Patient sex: M
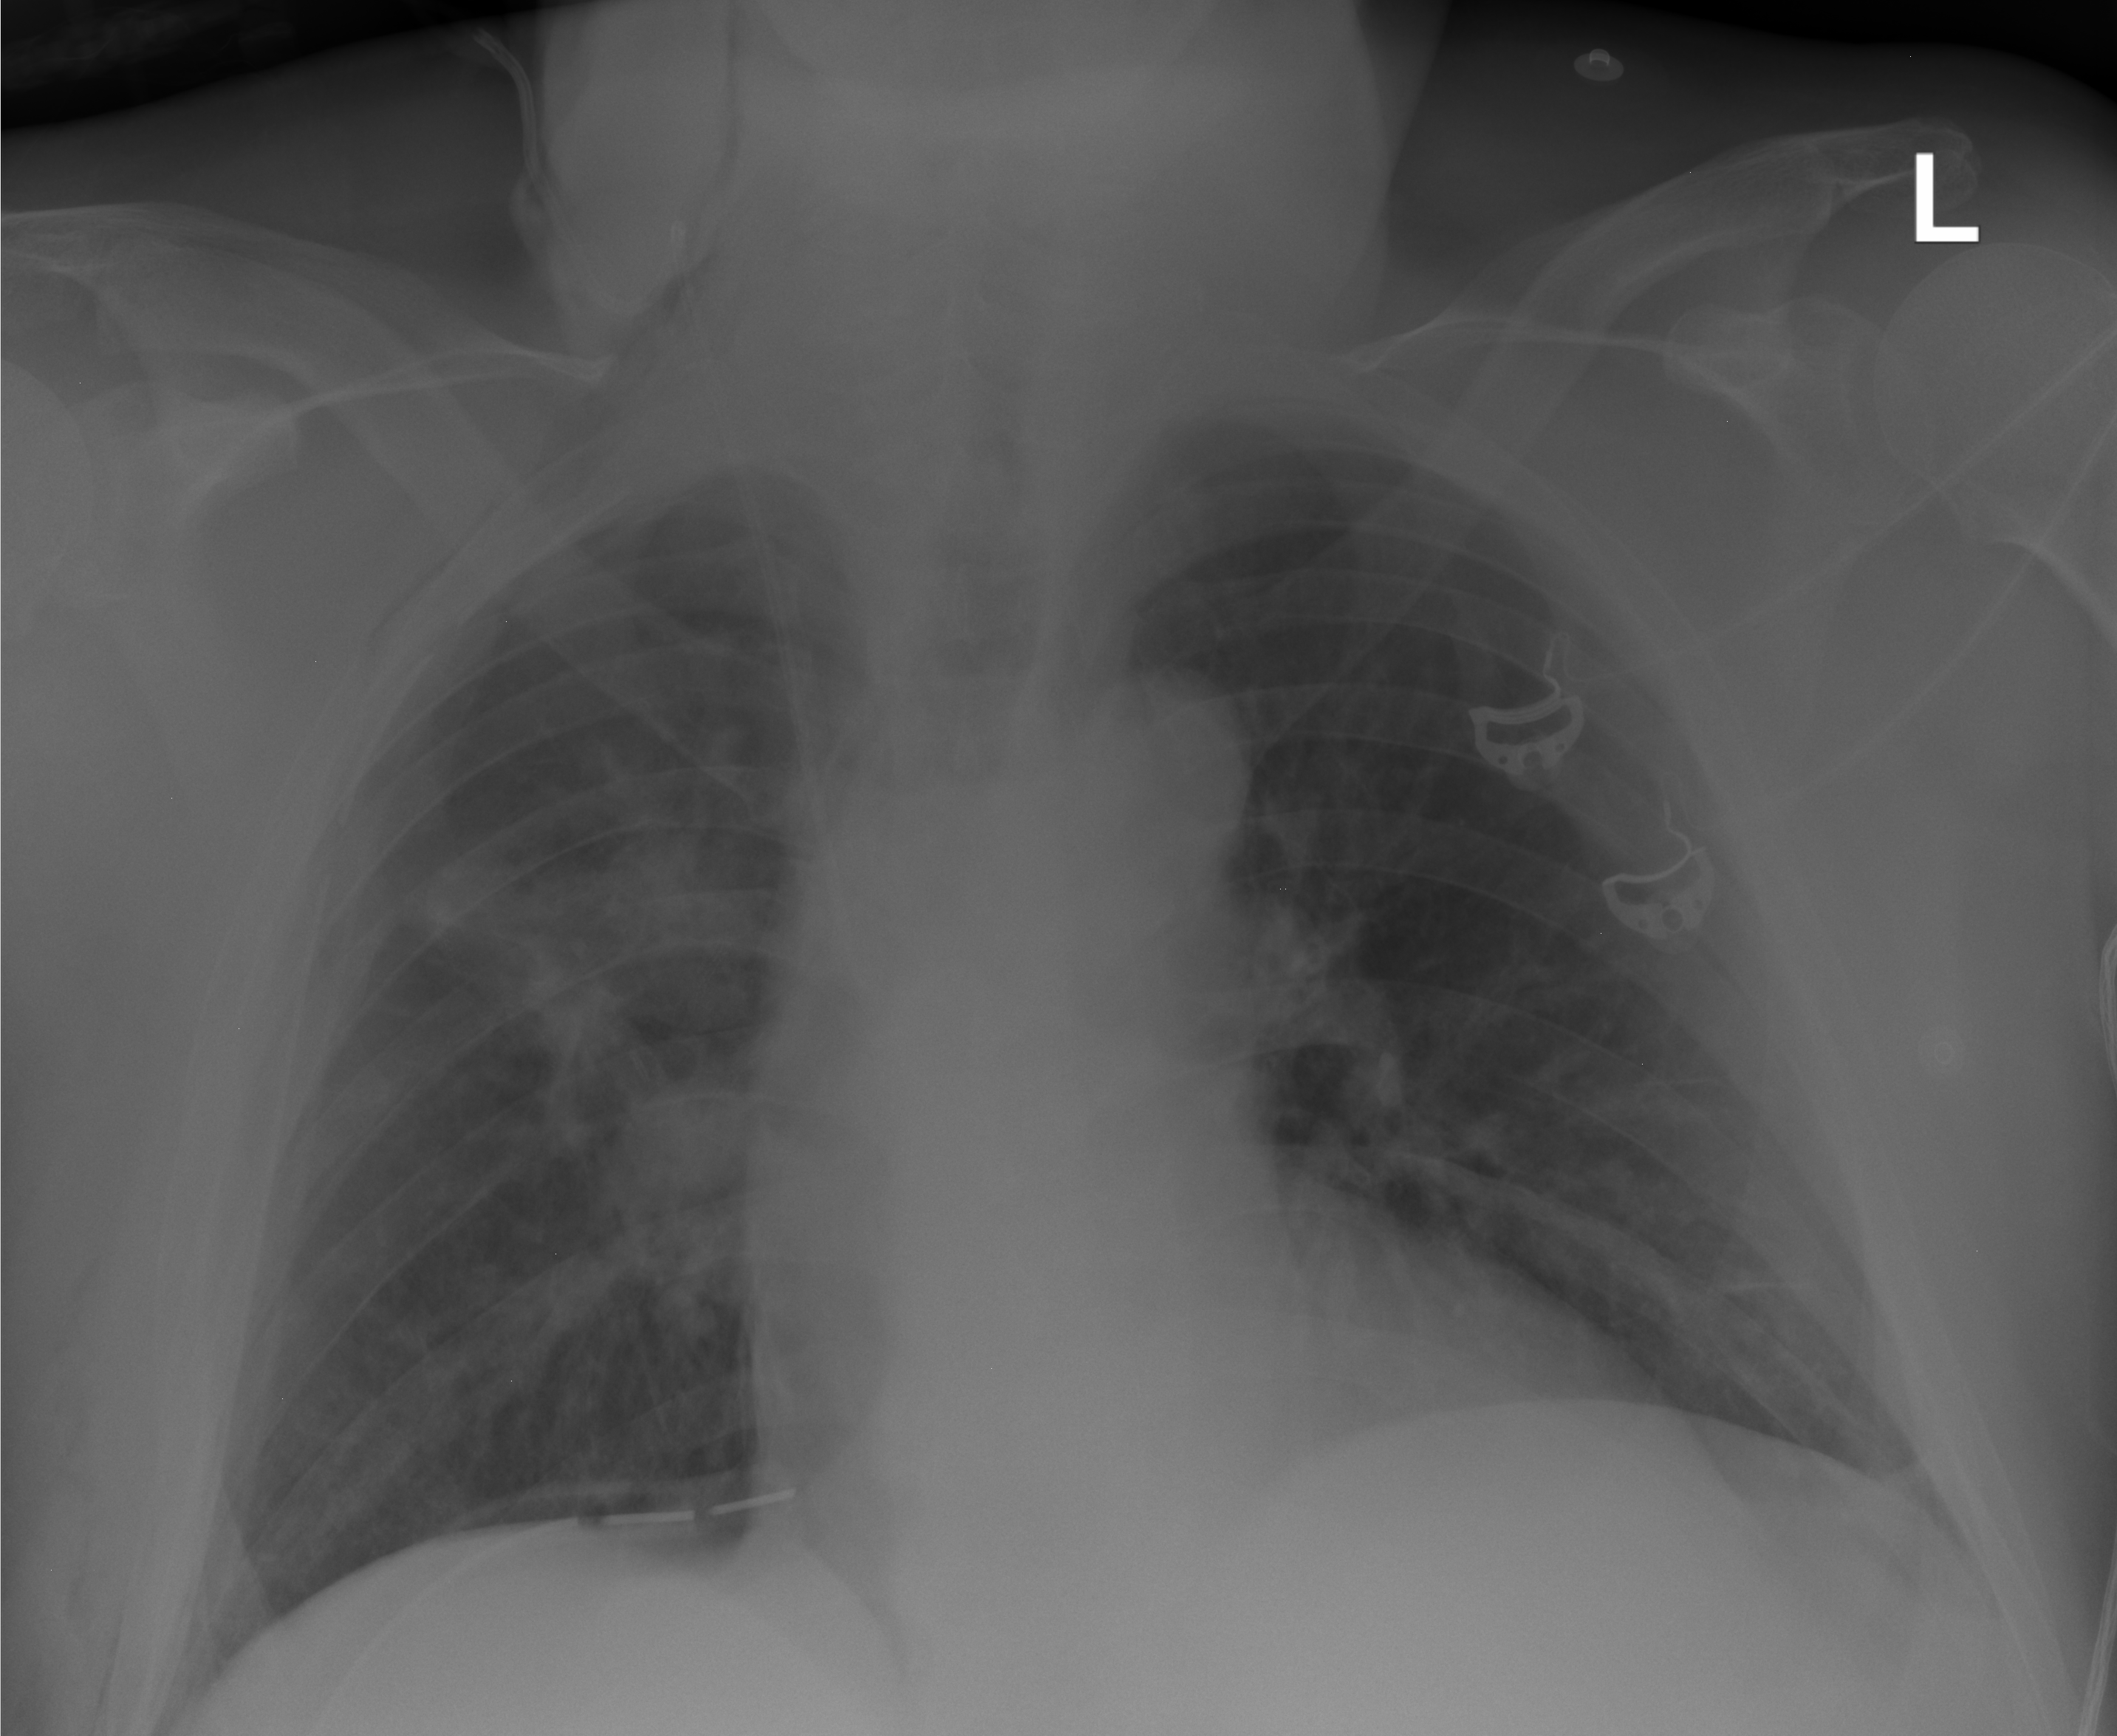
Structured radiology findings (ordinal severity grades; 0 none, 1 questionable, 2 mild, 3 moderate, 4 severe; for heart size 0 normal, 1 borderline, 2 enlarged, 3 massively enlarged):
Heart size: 0
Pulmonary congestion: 0
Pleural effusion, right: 0
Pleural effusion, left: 0
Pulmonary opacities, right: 0
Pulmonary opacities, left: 0
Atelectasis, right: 2
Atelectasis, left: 0